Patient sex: M
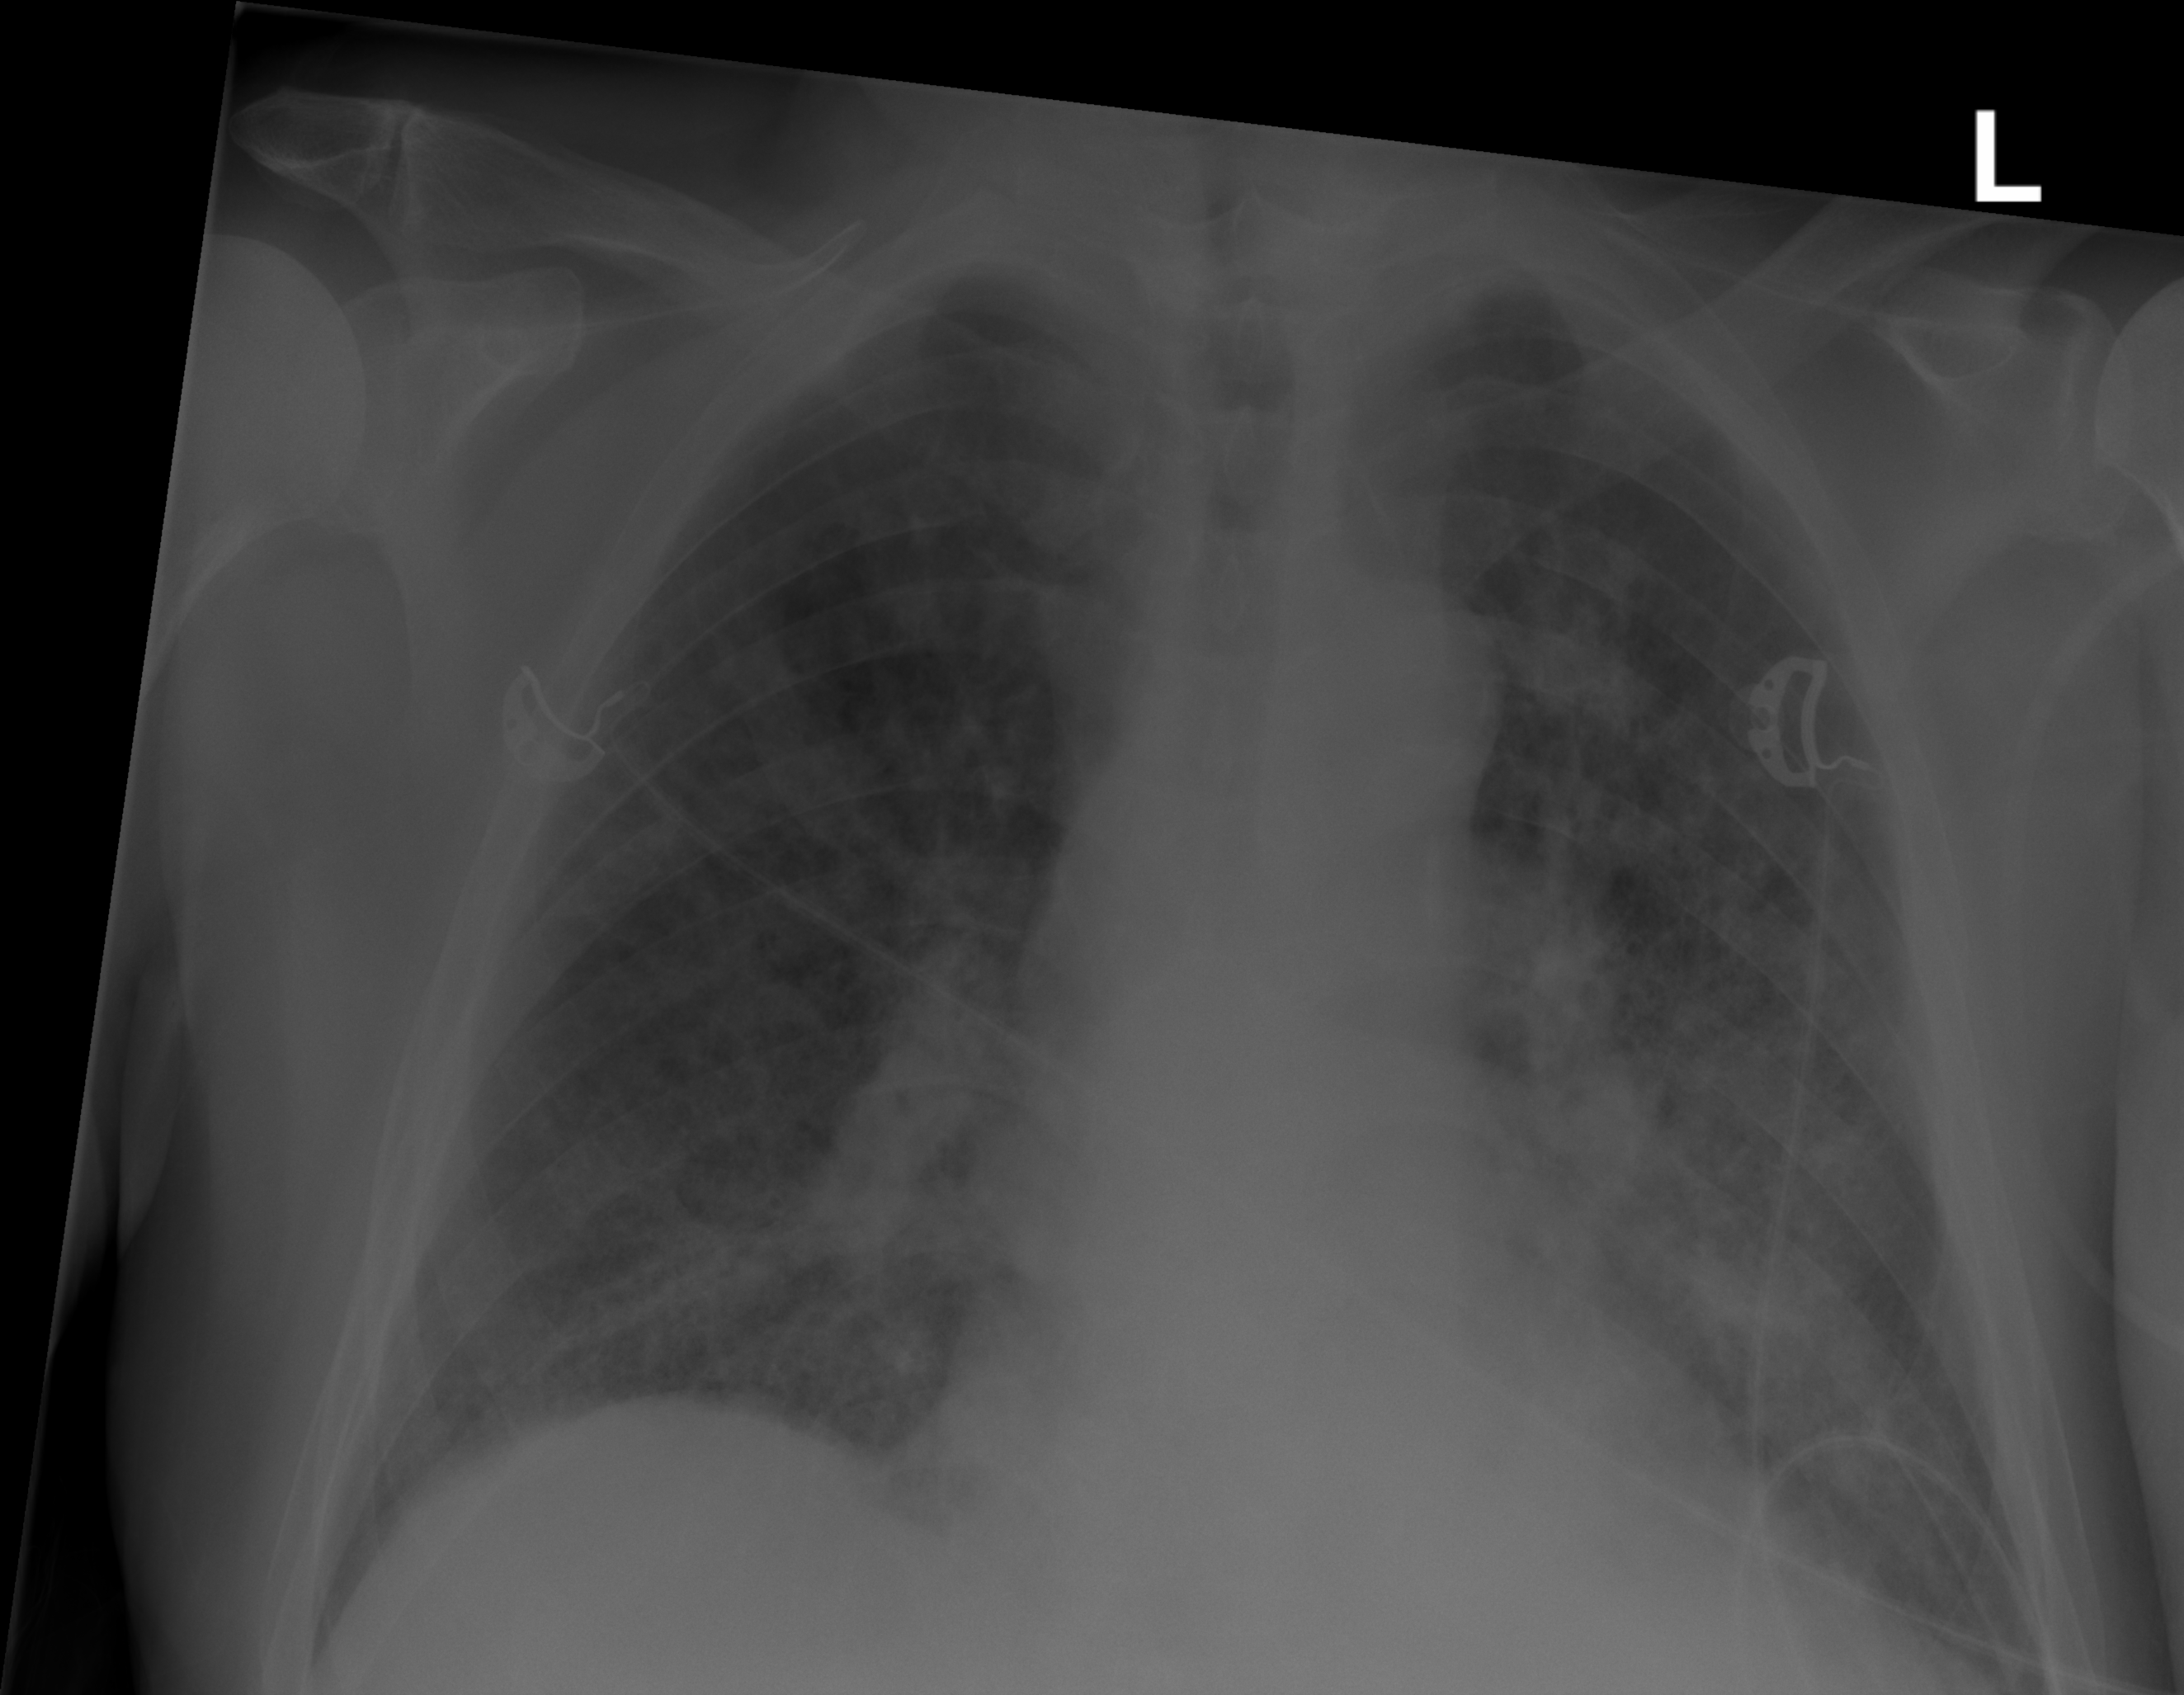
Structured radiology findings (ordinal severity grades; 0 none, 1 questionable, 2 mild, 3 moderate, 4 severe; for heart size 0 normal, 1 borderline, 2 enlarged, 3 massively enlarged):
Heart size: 2
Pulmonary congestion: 0
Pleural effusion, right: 0
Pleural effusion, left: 2
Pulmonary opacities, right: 2
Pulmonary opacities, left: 3
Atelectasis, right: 0
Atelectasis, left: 2